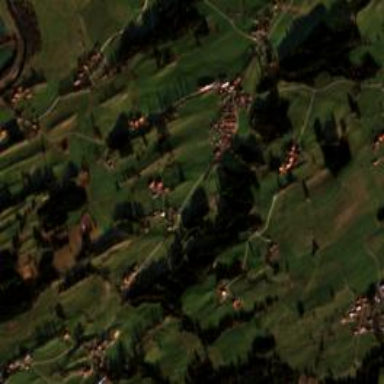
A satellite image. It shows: Small hamlet.